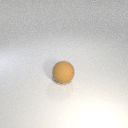
large brown rubber sphere